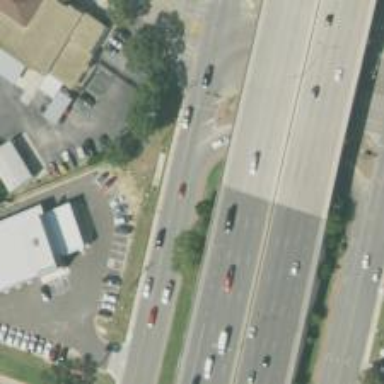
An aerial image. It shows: Secondary road with asphalt surface and frontage road.